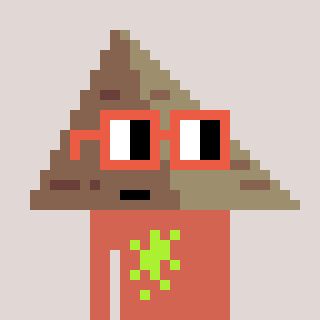
a pixel art character with square orange glasses, a pyramid-shaped head and a peachy-colored body on a warm background